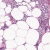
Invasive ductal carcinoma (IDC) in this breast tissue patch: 0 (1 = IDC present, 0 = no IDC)